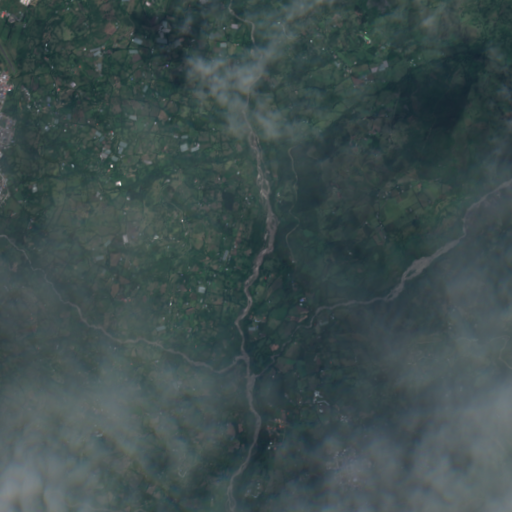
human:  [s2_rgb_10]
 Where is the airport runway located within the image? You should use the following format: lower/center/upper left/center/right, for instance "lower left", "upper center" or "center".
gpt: The airport runway is located in the upper left of the image.
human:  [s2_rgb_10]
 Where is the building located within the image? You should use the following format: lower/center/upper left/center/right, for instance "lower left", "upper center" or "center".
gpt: There is no building in the image.